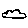
Label: cloud